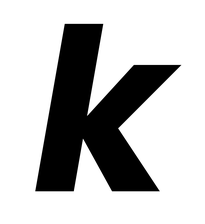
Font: Poppins-BoldItalic